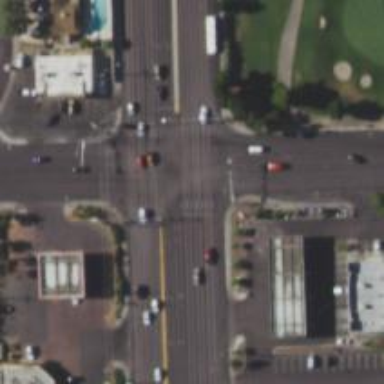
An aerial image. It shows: Solid stop line on the road.